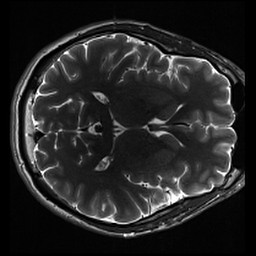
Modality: inplaneT2
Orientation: axial